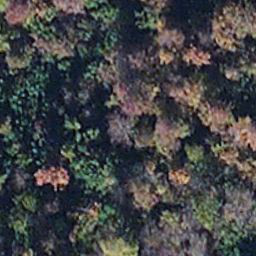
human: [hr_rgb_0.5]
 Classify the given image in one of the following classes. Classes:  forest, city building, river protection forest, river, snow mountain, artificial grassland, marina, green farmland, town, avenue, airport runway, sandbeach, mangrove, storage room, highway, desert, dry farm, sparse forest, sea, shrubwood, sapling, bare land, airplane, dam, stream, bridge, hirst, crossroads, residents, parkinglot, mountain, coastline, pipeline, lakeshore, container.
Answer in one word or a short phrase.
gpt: mangrove